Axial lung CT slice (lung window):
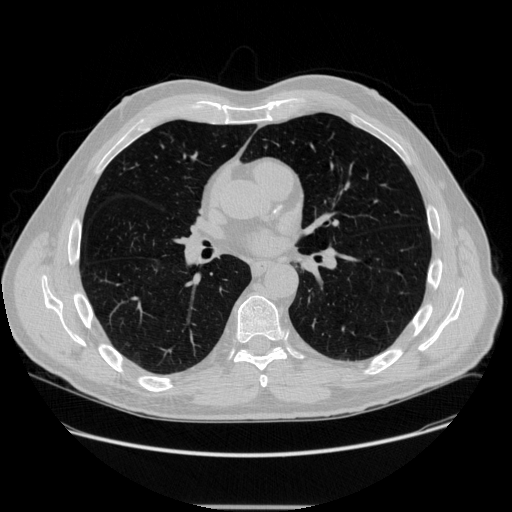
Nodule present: no